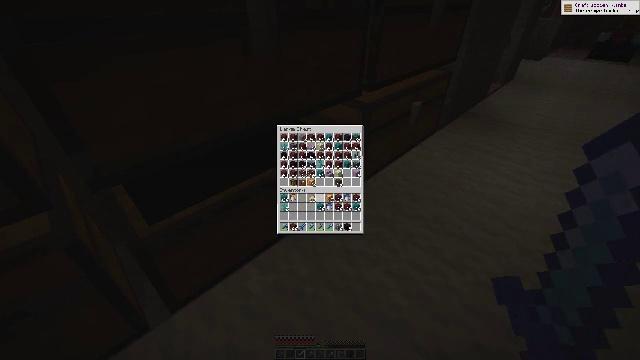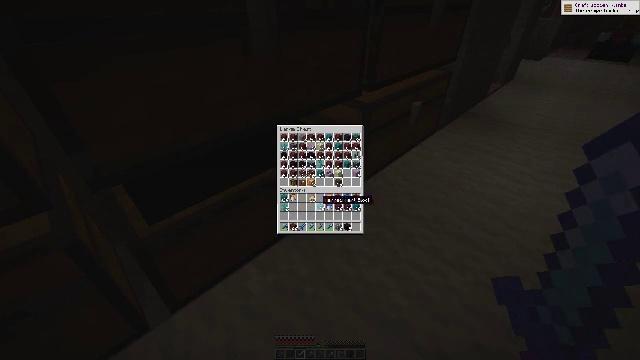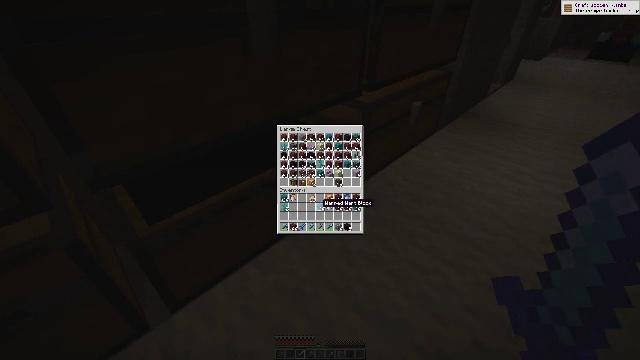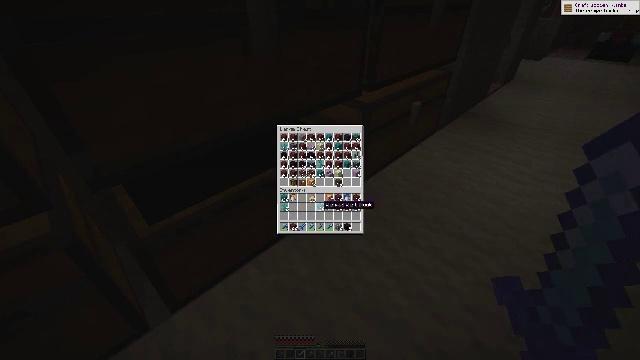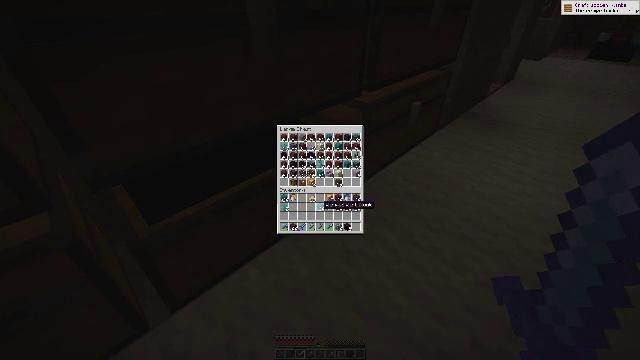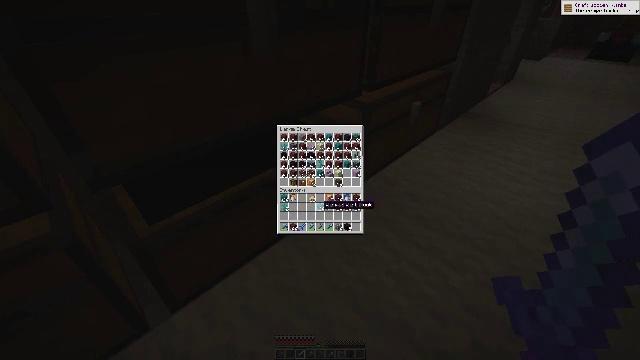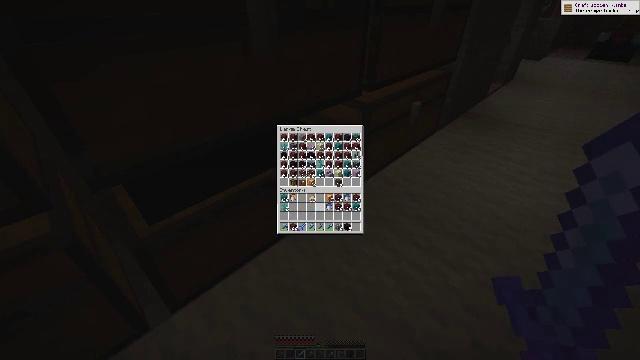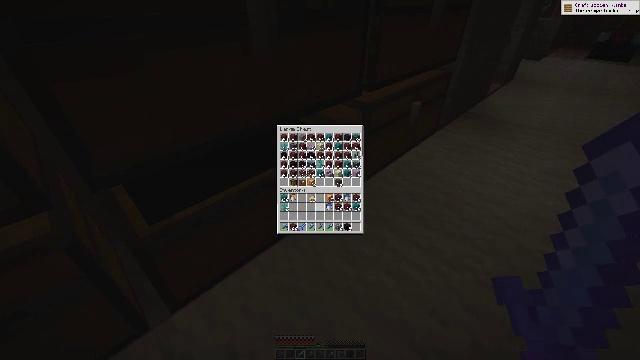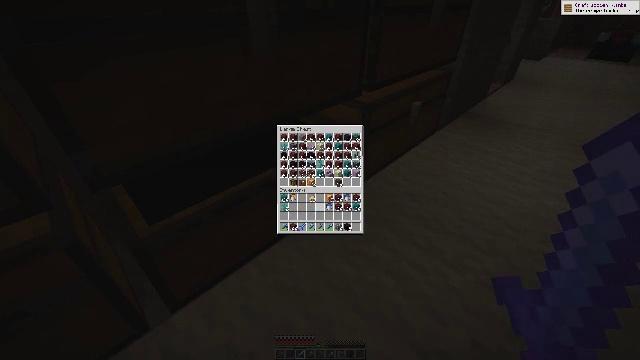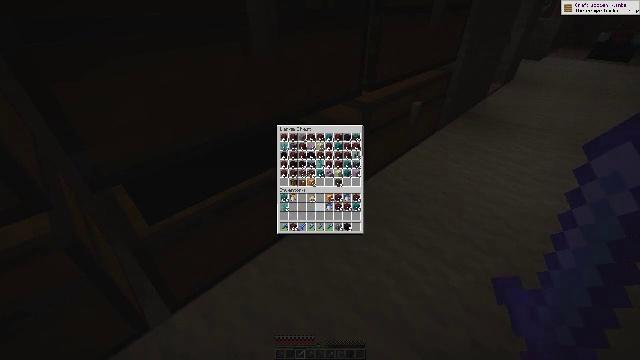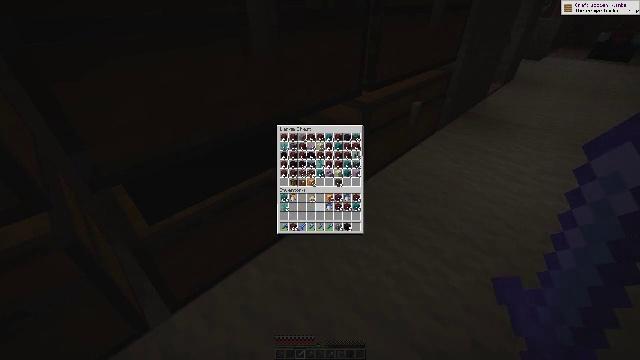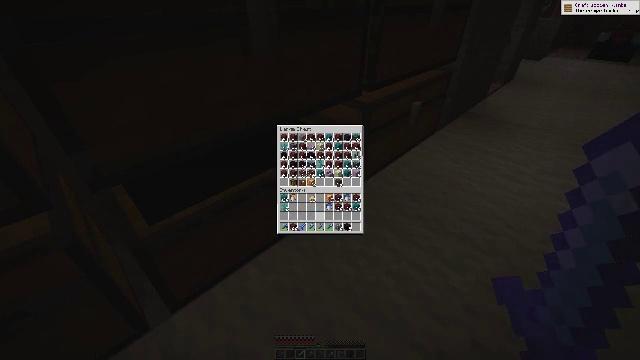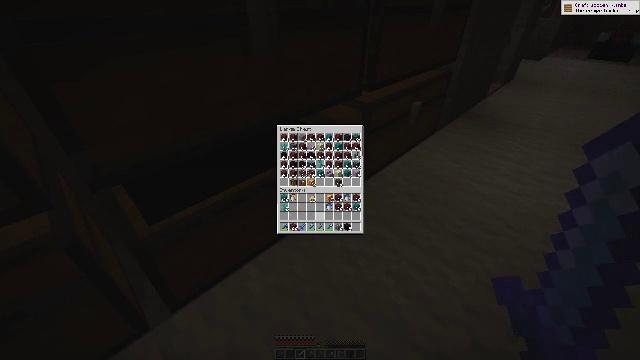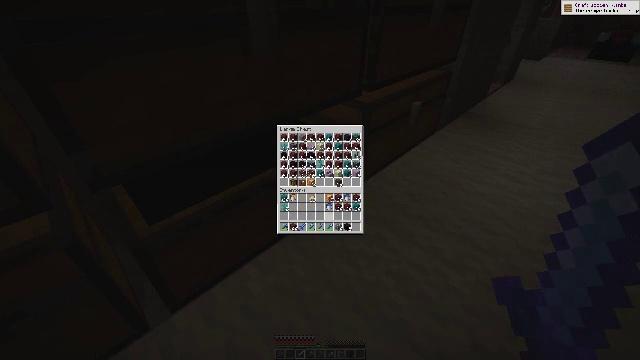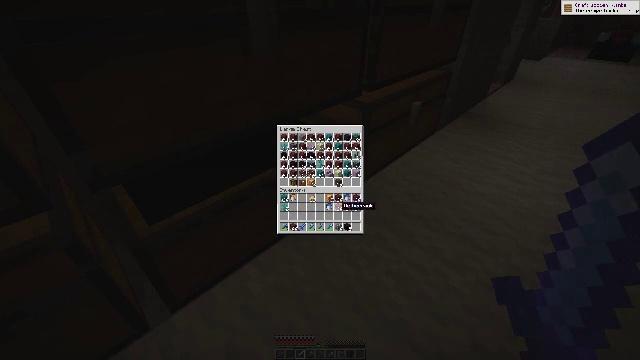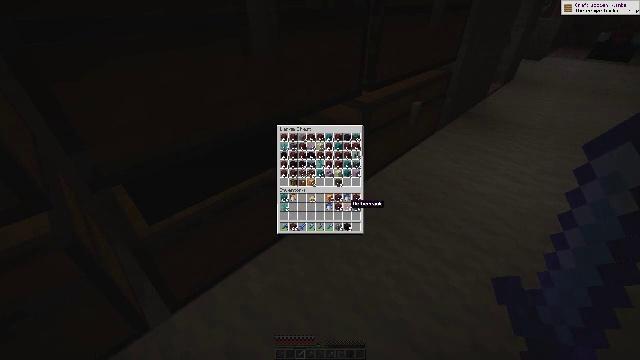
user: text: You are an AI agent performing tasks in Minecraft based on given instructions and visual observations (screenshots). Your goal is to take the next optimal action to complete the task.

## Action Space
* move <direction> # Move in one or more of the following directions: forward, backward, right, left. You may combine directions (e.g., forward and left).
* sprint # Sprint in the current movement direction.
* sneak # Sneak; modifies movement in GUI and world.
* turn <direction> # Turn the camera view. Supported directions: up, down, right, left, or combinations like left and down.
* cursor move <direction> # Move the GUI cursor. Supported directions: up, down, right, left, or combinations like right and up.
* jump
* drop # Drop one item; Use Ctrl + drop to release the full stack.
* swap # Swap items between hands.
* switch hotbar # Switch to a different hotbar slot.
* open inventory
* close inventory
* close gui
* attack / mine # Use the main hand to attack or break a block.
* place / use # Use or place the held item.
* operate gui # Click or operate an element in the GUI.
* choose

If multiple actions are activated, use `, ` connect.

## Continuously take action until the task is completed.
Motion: motion action
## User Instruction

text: Harvest vines off the surface.
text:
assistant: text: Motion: turn down
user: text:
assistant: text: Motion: no_op
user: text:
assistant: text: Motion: no_op
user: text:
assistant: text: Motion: sneak
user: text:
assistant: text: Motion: sneak
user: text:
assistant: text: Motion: sneak, attack / mine
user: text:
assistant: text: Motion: sneak, attack / mine
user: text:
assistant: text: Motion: sneak, attack / mine
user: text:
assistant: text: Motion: sneak
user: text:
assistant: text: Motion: sneak
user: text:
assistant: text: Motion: sneak
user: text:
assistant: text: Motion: sneak
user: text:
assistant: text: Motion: sneak, turn right
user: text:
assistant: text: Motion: sneak, turn right
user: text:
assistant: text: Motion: sneak, turn right
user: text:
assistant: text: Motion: sneak, attack / mine
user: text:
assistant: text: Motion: sneak, attack / mine
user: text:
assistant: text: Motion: sneak, attack / mine
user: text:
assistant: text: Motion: sneak, attack / mine
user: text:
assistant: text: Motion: sneak, turn left
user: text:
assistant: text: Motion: sneak
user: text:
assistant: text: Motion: sneak, attack / mine
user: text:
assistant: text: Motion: sneak, attack / mine
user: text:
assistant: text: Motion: sneak, turn up, attack / mine
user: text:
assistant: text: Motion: sneak
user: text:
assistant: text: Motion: sneak
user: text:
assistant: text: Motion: sneak, attack / mine
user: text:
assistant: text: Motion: sneak, attack / mine
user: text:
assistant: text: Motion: sneak, turn right, attack / mine
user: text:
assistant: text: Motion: sneak, turn right